Question: I am creating a sort of bar chart and I am trying to include data labels. I have drawn the text containing the appropriate values but it doesn't respond well to being resized. Instead of moving with the bar it just stays still till the page is refreshed.
Note that the numbers should be right above the green and red bars:

'''
this.svg.selectAll("text.dataLabels")
.data(viewModel.dataPoints)
.enter()
.append("text")
.attr("class","dataLabels")
.attr({
y: (dataPoint: BarChartDataPoint) => yScale(<number>dataPoint.value)-BarChart.Config.dataLabelShift.vertical,
x: (dataPoint: BarChartDataPoint) => xScale(dataPoint.category)+BarChart.Config.dataLabelShift.horizontal
})
.attr("text-anchor", "middle")
.text((dataPoint: BarChartDataPoint) => <string>dataPoint.value)
.style({
'font-family': 'sans-serif',
'font-weight':'bold',
'fill': 'grey'
});
'''
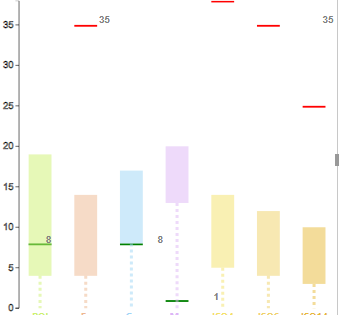
Answer: Instead of working directly with the parent svg object and appending a text element directly onto it, instead I create a separate element:
'''
private dataLabels: d3.Selection<SVGElement>;
this.dataLabels = this.svg
.append('g')
.classed('dataLabels',true)
'''
I then appended the text elements to a new object:
'''
let dataLabelEl = this.dataLabels
.selectAll('text.dataLabels')
.data(viewModel.dataPoints);
dataLabelEl
.enter()
.append('text')
.classed('dataLabels', true);
dataLabelEl
.attr({
y: (dataPoint) => yScale(<number>dataPoint.value)-BarChart.Config.dataLabelShift.vertical,
x: (dataPoint) => xScale(dataPoint.category)+BarChart.Config.dataLabelShift.horizontal
})
.attr("text-anchor", "middle")
.text((dataPoint) => <string>dataPoint.value)
.style({
'font-family': 'sans-serif',
'font-weight':'bold',
'fill': 'grey'
});
'''
This works!